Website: macys
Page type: cross-sells
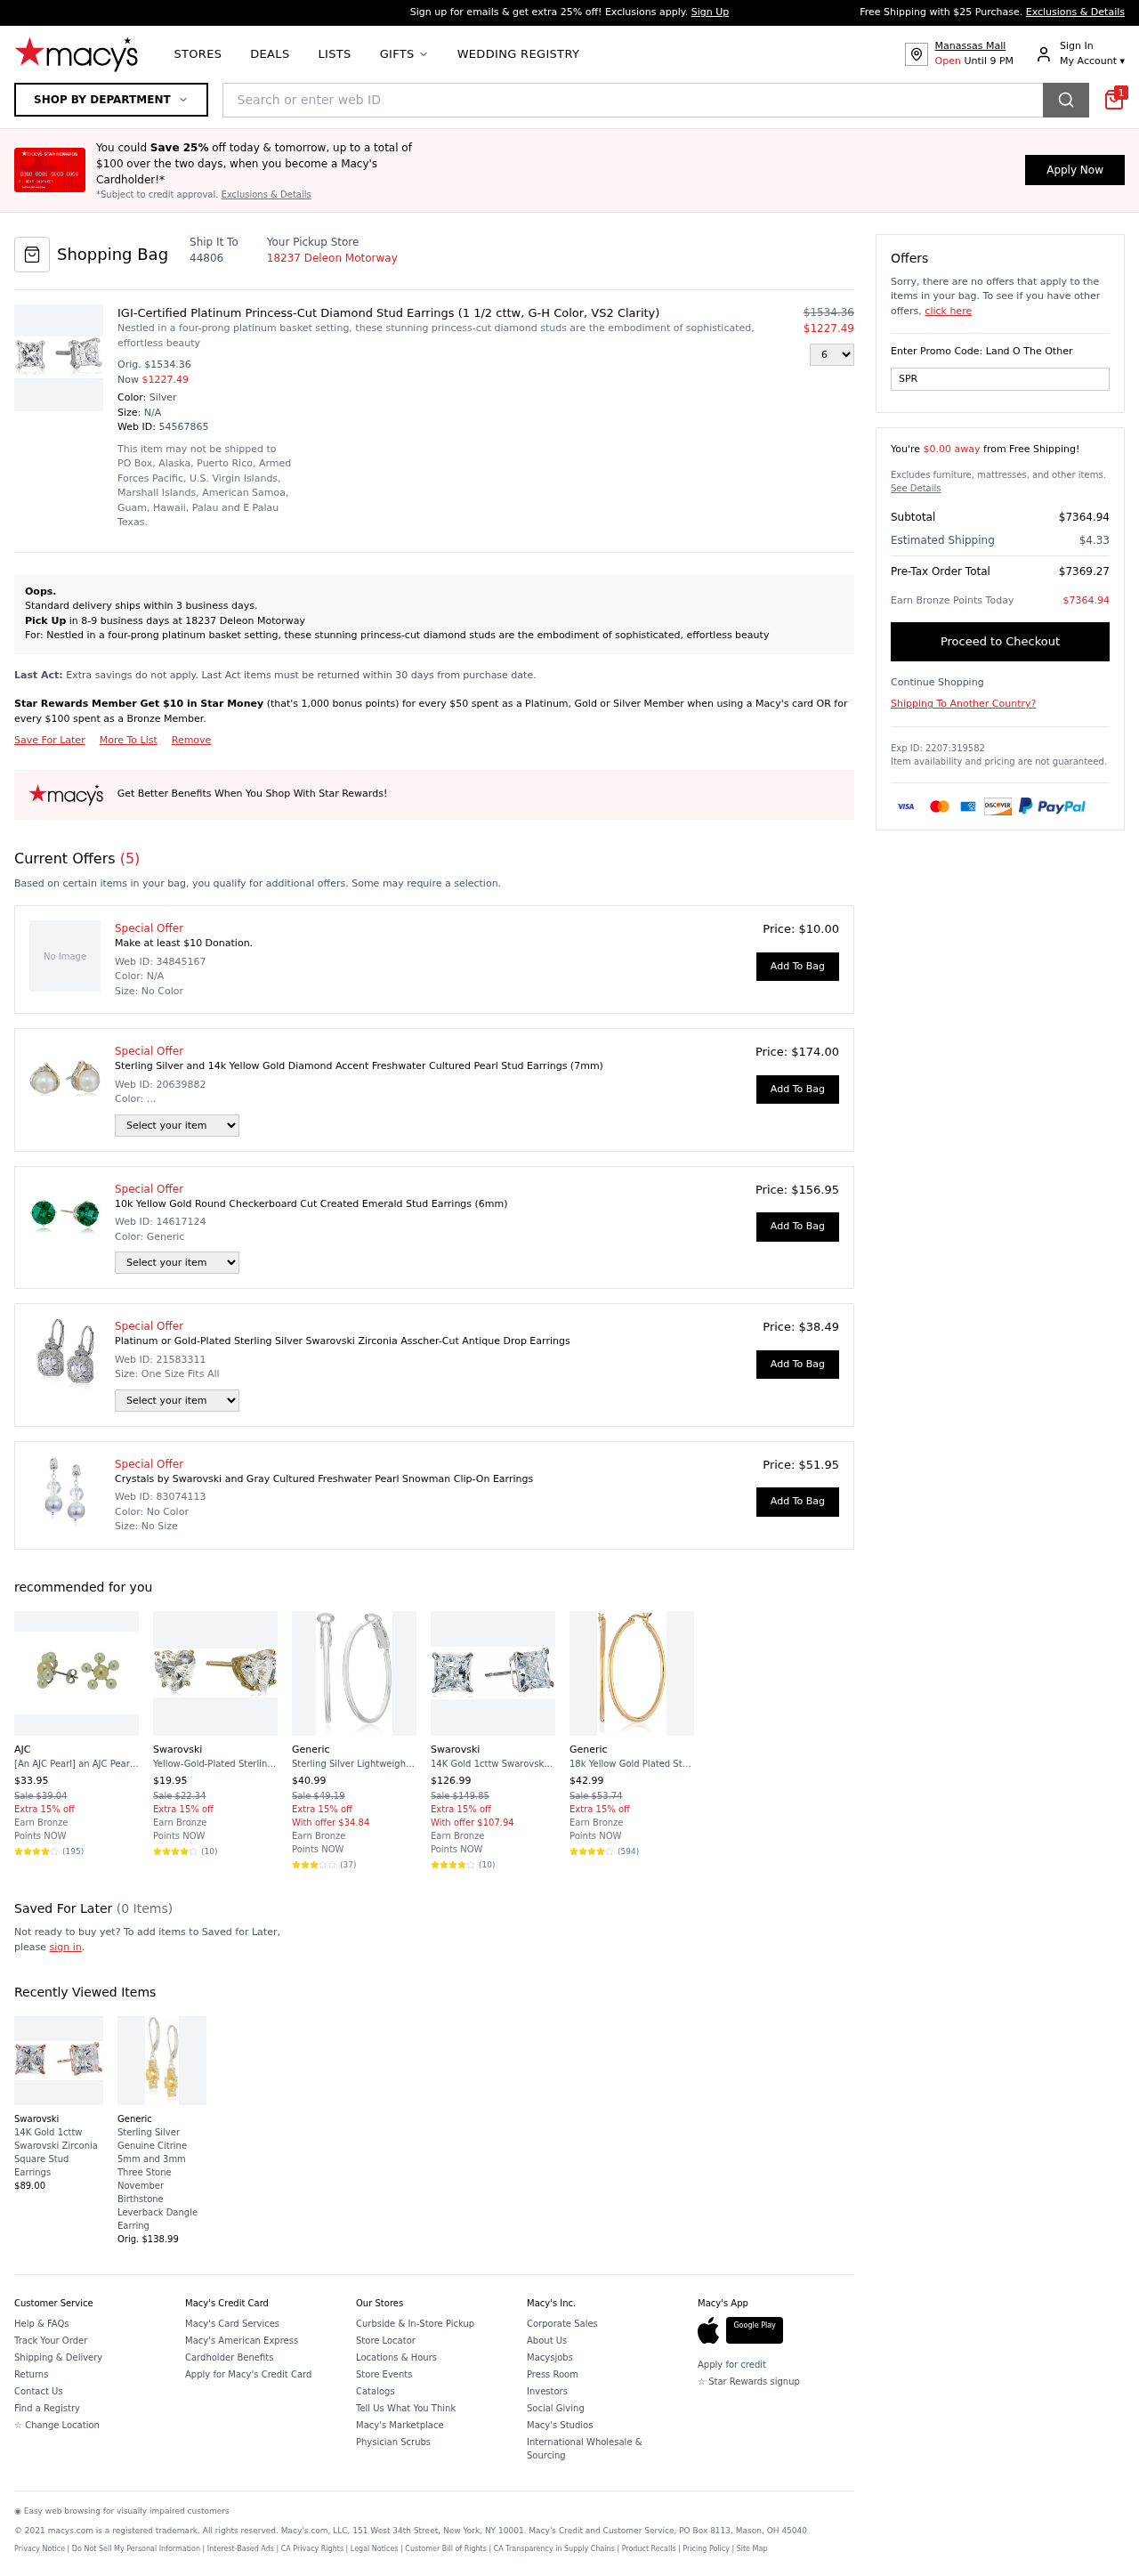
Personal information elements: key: PII_LOCATION1_STREET
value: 18237 Deleon Motorway
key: PII_POSTCODE
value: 44806
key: PII_PROMO_CODE
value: SPRING63
Product elements: key: PRODUCT10_BRAND
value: Generic
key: PRODUCT10_NAME
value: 18k Yellow Gold Plated Sterling Silver Round Tube Hoop Earrings (2 mm, 1.6" Diameter)
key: PRODUCT10_NUM_RATINGS
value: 594
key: PRODUCT10_PRICE
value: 42.99
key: PRODUCT10_RATING
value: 4.3
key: PRODUCT11_BRAND
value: Swarovski
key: PRODUCT11_NAME
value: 14K Gold 1cttw Swarovski Zirconia Square Stud Earrings
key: PRODUCT11_PRICE
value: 89
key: PRODUCT12_BRAND
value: Generic
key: PRODUCT12_NAME
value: Sterling Silver Genuine Citrine 5mm and 3mm Three Stone November Birthstone Leverback Dangle Earring
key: PRODUCT12_PRICE
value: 138.99
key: PRODUCT1_DESC
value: Nestled in a four-prong platinum basket setting, these stunning princess-cut diamond studs are the embodiment of sophisticated, effortless beauty
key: PRODUCT1_NAME
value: IGI-Certified Platinum Princess-Cut Diamond Stud Earrings (1 1/2 cttw, G-H Color, VS2 Clarity)
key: PRODUCT1_PRICE
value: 1227.49
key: PRODUCT1_QUANTITY
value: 6
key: PRODUCT2_NAME
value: Sterling Silver and 14k Yellow Gold Diamond Accent Freshwater Cultured Pearl Stud Earrings (7mm)
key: PRODUCT2_PRICE
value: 174
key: PRODUCT3_NAME
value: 10k Yellow Gold Round Checkerboard Cut Created Emerald Stud Earrings (6mm)
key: PRODUCT3_PRICE
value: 156.95
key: PRODUCT4_NAME
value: Platinum or Gold-Plated Sterling Silver Swarovski Zirconia Asscher-Cut Antique Drop Earrings
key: PRODUCT4_PRICE
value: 38.49
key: PRODUCT5_NAME
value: Crystals by Swarovski and Gray Cultured Freshwater Pearl Snowman Clip-On Earrings
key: PRODUCT5_PRICE
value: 51.95
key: PRODUCT6_BRAND
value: AJC
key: PRODUCT6_NAME
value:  [An AJC Pearl] an AJC Pearl Freshwater Pearls Earrings af35248 
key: PRODUCT6_NUM_RATINGS
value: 195
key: PRODUCT6_PRICE
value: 33.95
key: PRODUCT6_RATING
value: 4.6
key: PRODUCT7_BRAND
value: Swarovski
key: PRODUCT7_NAME
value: Yellow-Gold-Plated Sterling Silver Heart-Shape Stud Earrings made with Swarovski Zirconia
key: PRODUCT7_NUM_RATINGS
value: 10
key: PRODUCT7_PRICE
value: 19.95
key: PRODUCT7_RATING
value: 4
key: PRODUCT8_BRAND
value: Generic
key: PRODUCT8_NAME
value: Sterling Silver Lightweight Paddle Back 20mm Hoop Earrings (.75 diameter)
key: PRODUCT8_NUM_RATINGS
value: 37
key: PRODUCT8_PRICE
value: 40.99
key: PRODUCT8_RATING
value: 3.8
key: PRODUCT9_BRAND
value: Swarovski
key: PRODUCT9_NAME
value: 14K Gold 1cttw Swarovski Zirconia Square Stud Earrings
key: PRODUCT9_NUM_RATINGS
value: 10
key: PRODUCT9_PRICE
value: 126.99
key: PRODUCT9_RATING
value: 4.5
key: PRODUCT1_ORIGINAL_PRICE
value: $1534.36
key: PRODUCT6_ORIGINAL_PRICE
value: Sale $39.04
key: PRODUCT7_ORIGINAL_PRICE
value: Sale $22.34
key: PRODUCT8_ORIGINAL_PRICE
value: Sale $49.19
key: PRODUCT9_ORIGINAL_PRICE
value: Sale $149.85
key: PRODUCT10_ORIGINAL_PRICE
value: Sale $53.74
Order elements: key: ORDER_ID
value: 54567865
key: ORDER_NUM_OFFERS
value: (5)
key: ORDER_FREE_SHIPPING_THRESHOLD
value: $0.00 away
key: ORDER_SUBTOTAL
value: $7364.94
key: ORDER_SHIPPING_COST
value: $4.33
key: ORDER_TOTAL
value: $7369.27
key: ORDER_POINTS_EARNED
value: $7364.94
Search elements: key: HEADER_SEARCH
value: Search or enter web ID
Other elements: key: SAVED_NUM_ITEMS
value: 0